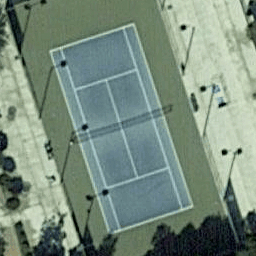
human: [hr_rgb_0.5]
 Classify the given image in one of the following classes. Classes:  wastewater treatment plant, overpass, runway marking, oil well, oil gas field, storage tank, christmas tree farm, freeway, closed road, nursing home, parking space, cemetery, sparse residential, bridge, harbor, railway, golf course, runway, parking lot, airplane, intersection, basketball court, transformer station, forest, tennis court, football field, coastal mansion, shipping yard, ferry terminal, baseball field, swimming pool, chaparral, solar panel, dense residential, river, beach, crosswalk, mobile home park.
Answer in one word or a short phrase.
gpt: tennis court